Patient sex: M
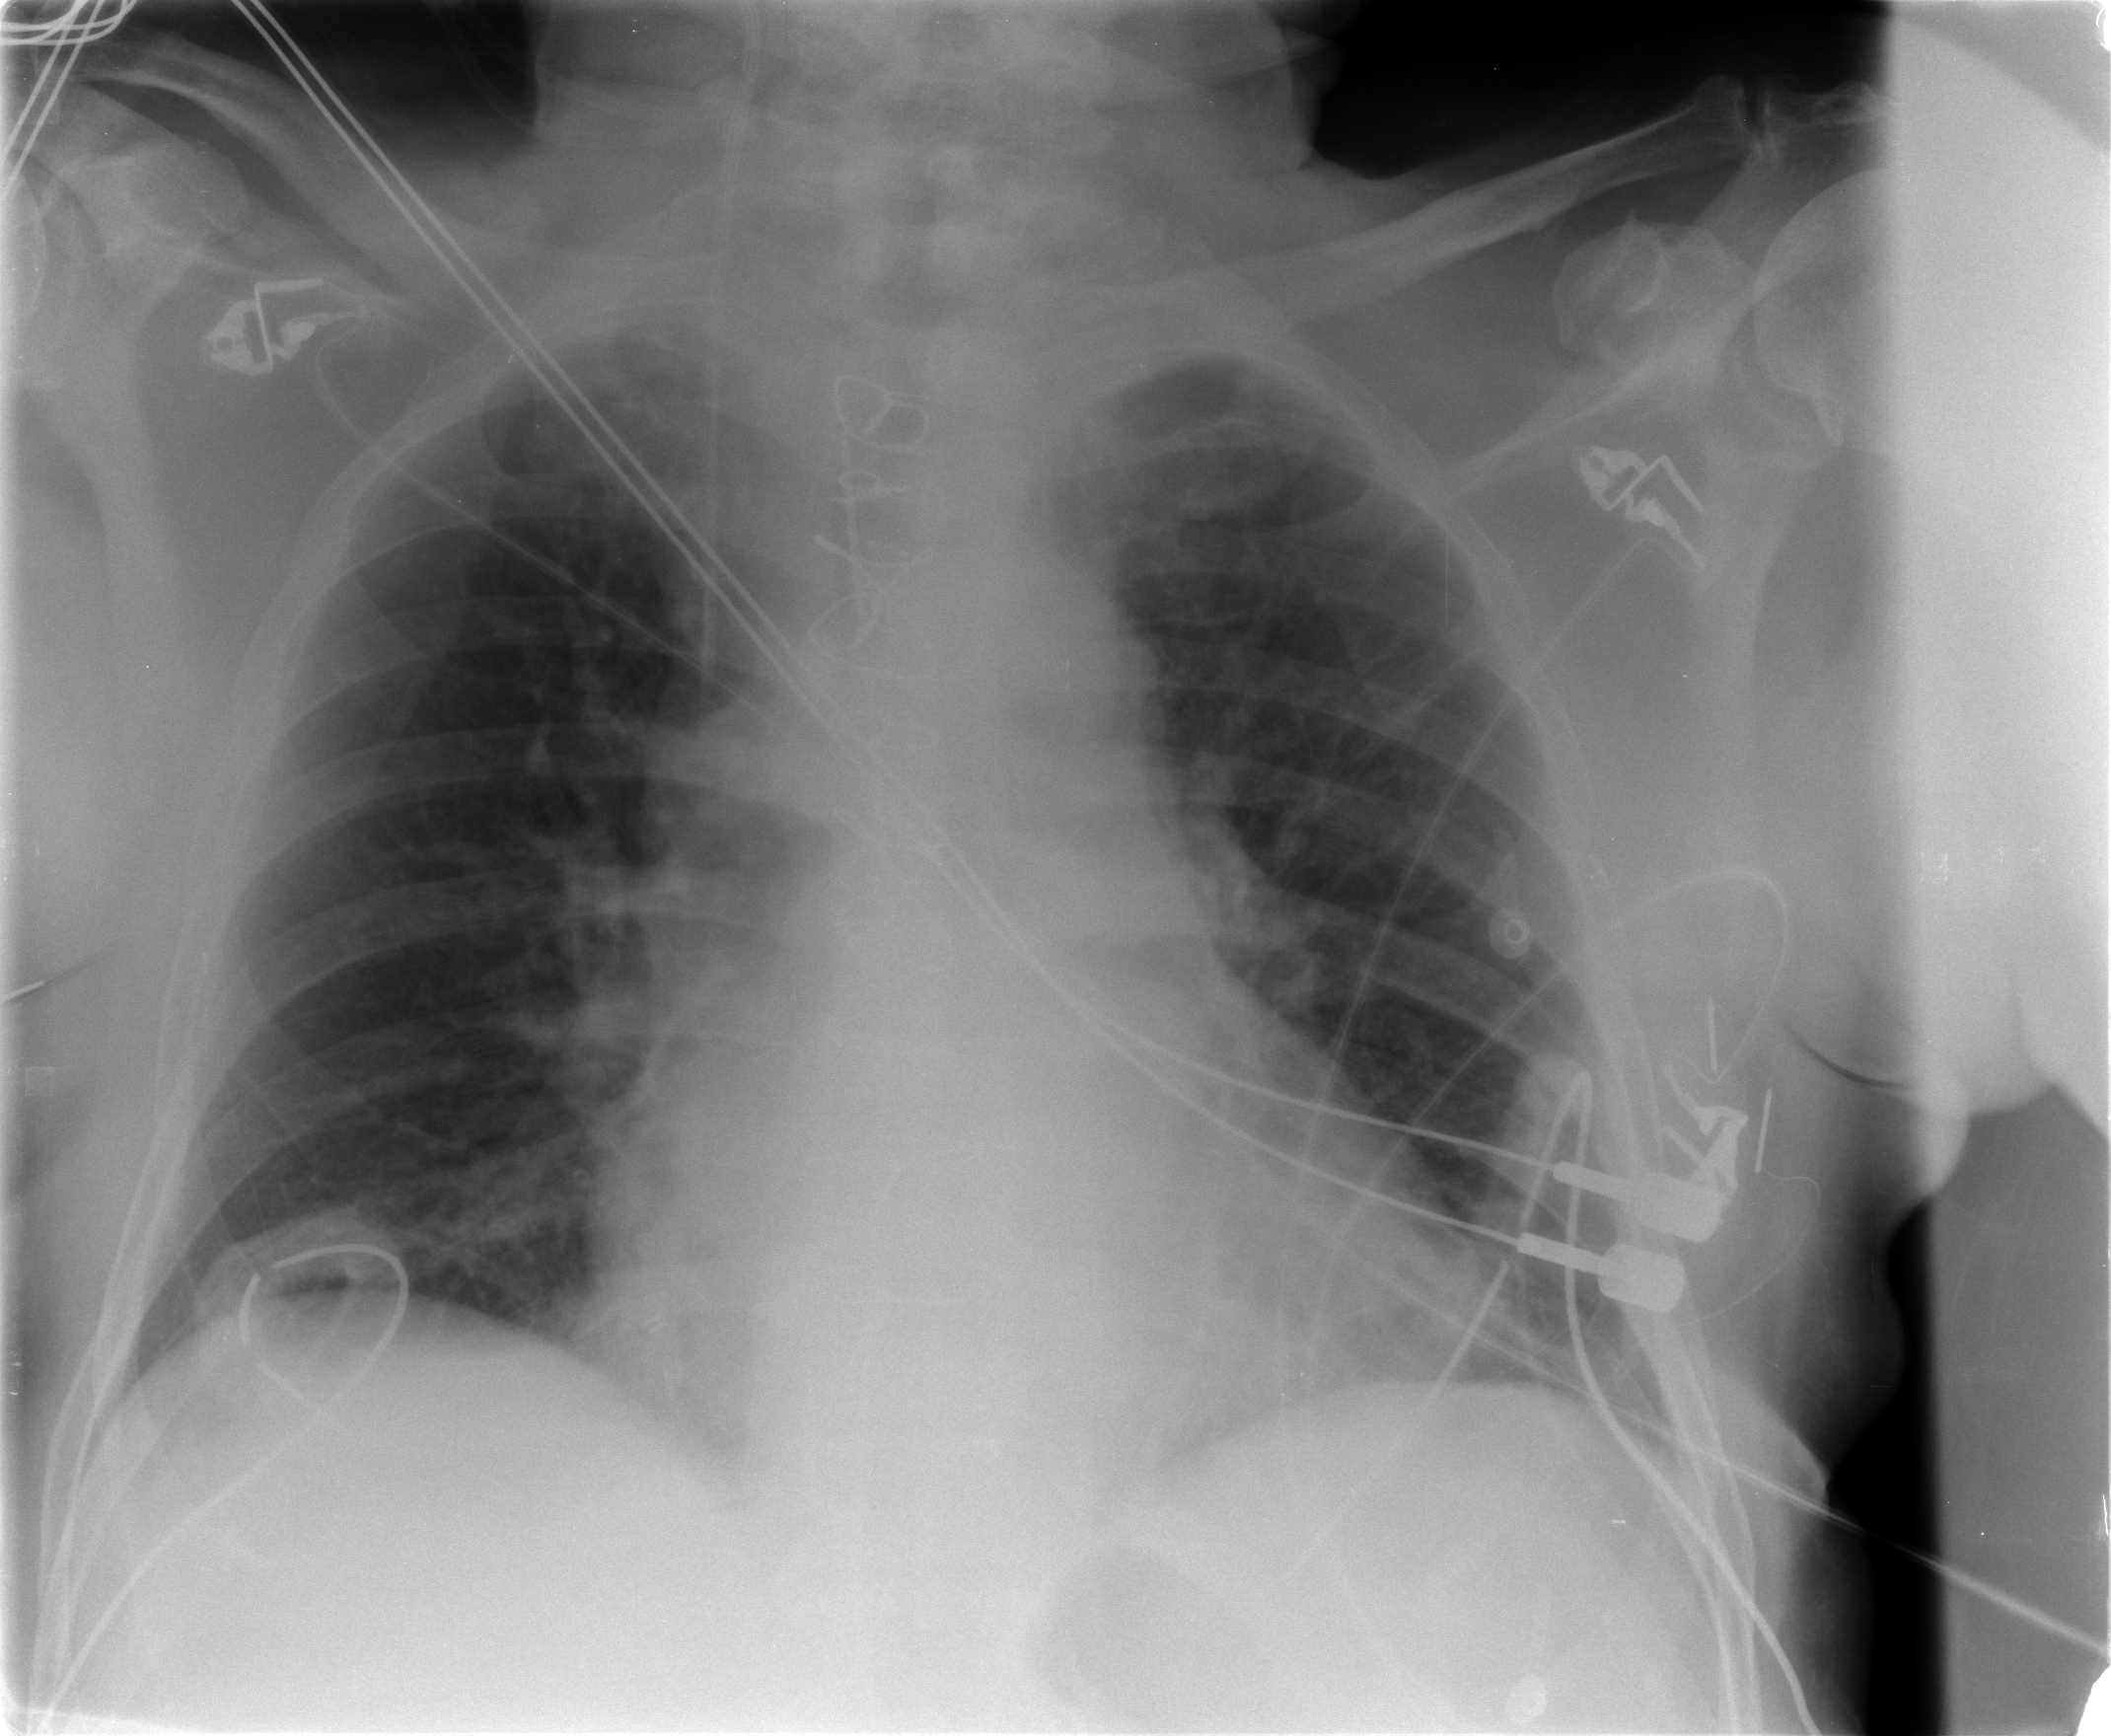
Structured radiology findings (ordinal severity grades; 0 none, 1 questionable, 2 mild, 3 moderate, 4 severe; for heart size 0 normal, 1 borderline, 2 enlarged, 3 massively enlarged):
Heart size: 2
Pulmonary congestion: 1
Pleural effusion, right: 0
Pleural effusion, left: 0
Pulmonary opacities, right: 0
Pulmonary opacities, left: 0
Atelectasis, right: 0
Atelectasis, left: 0